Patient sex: M
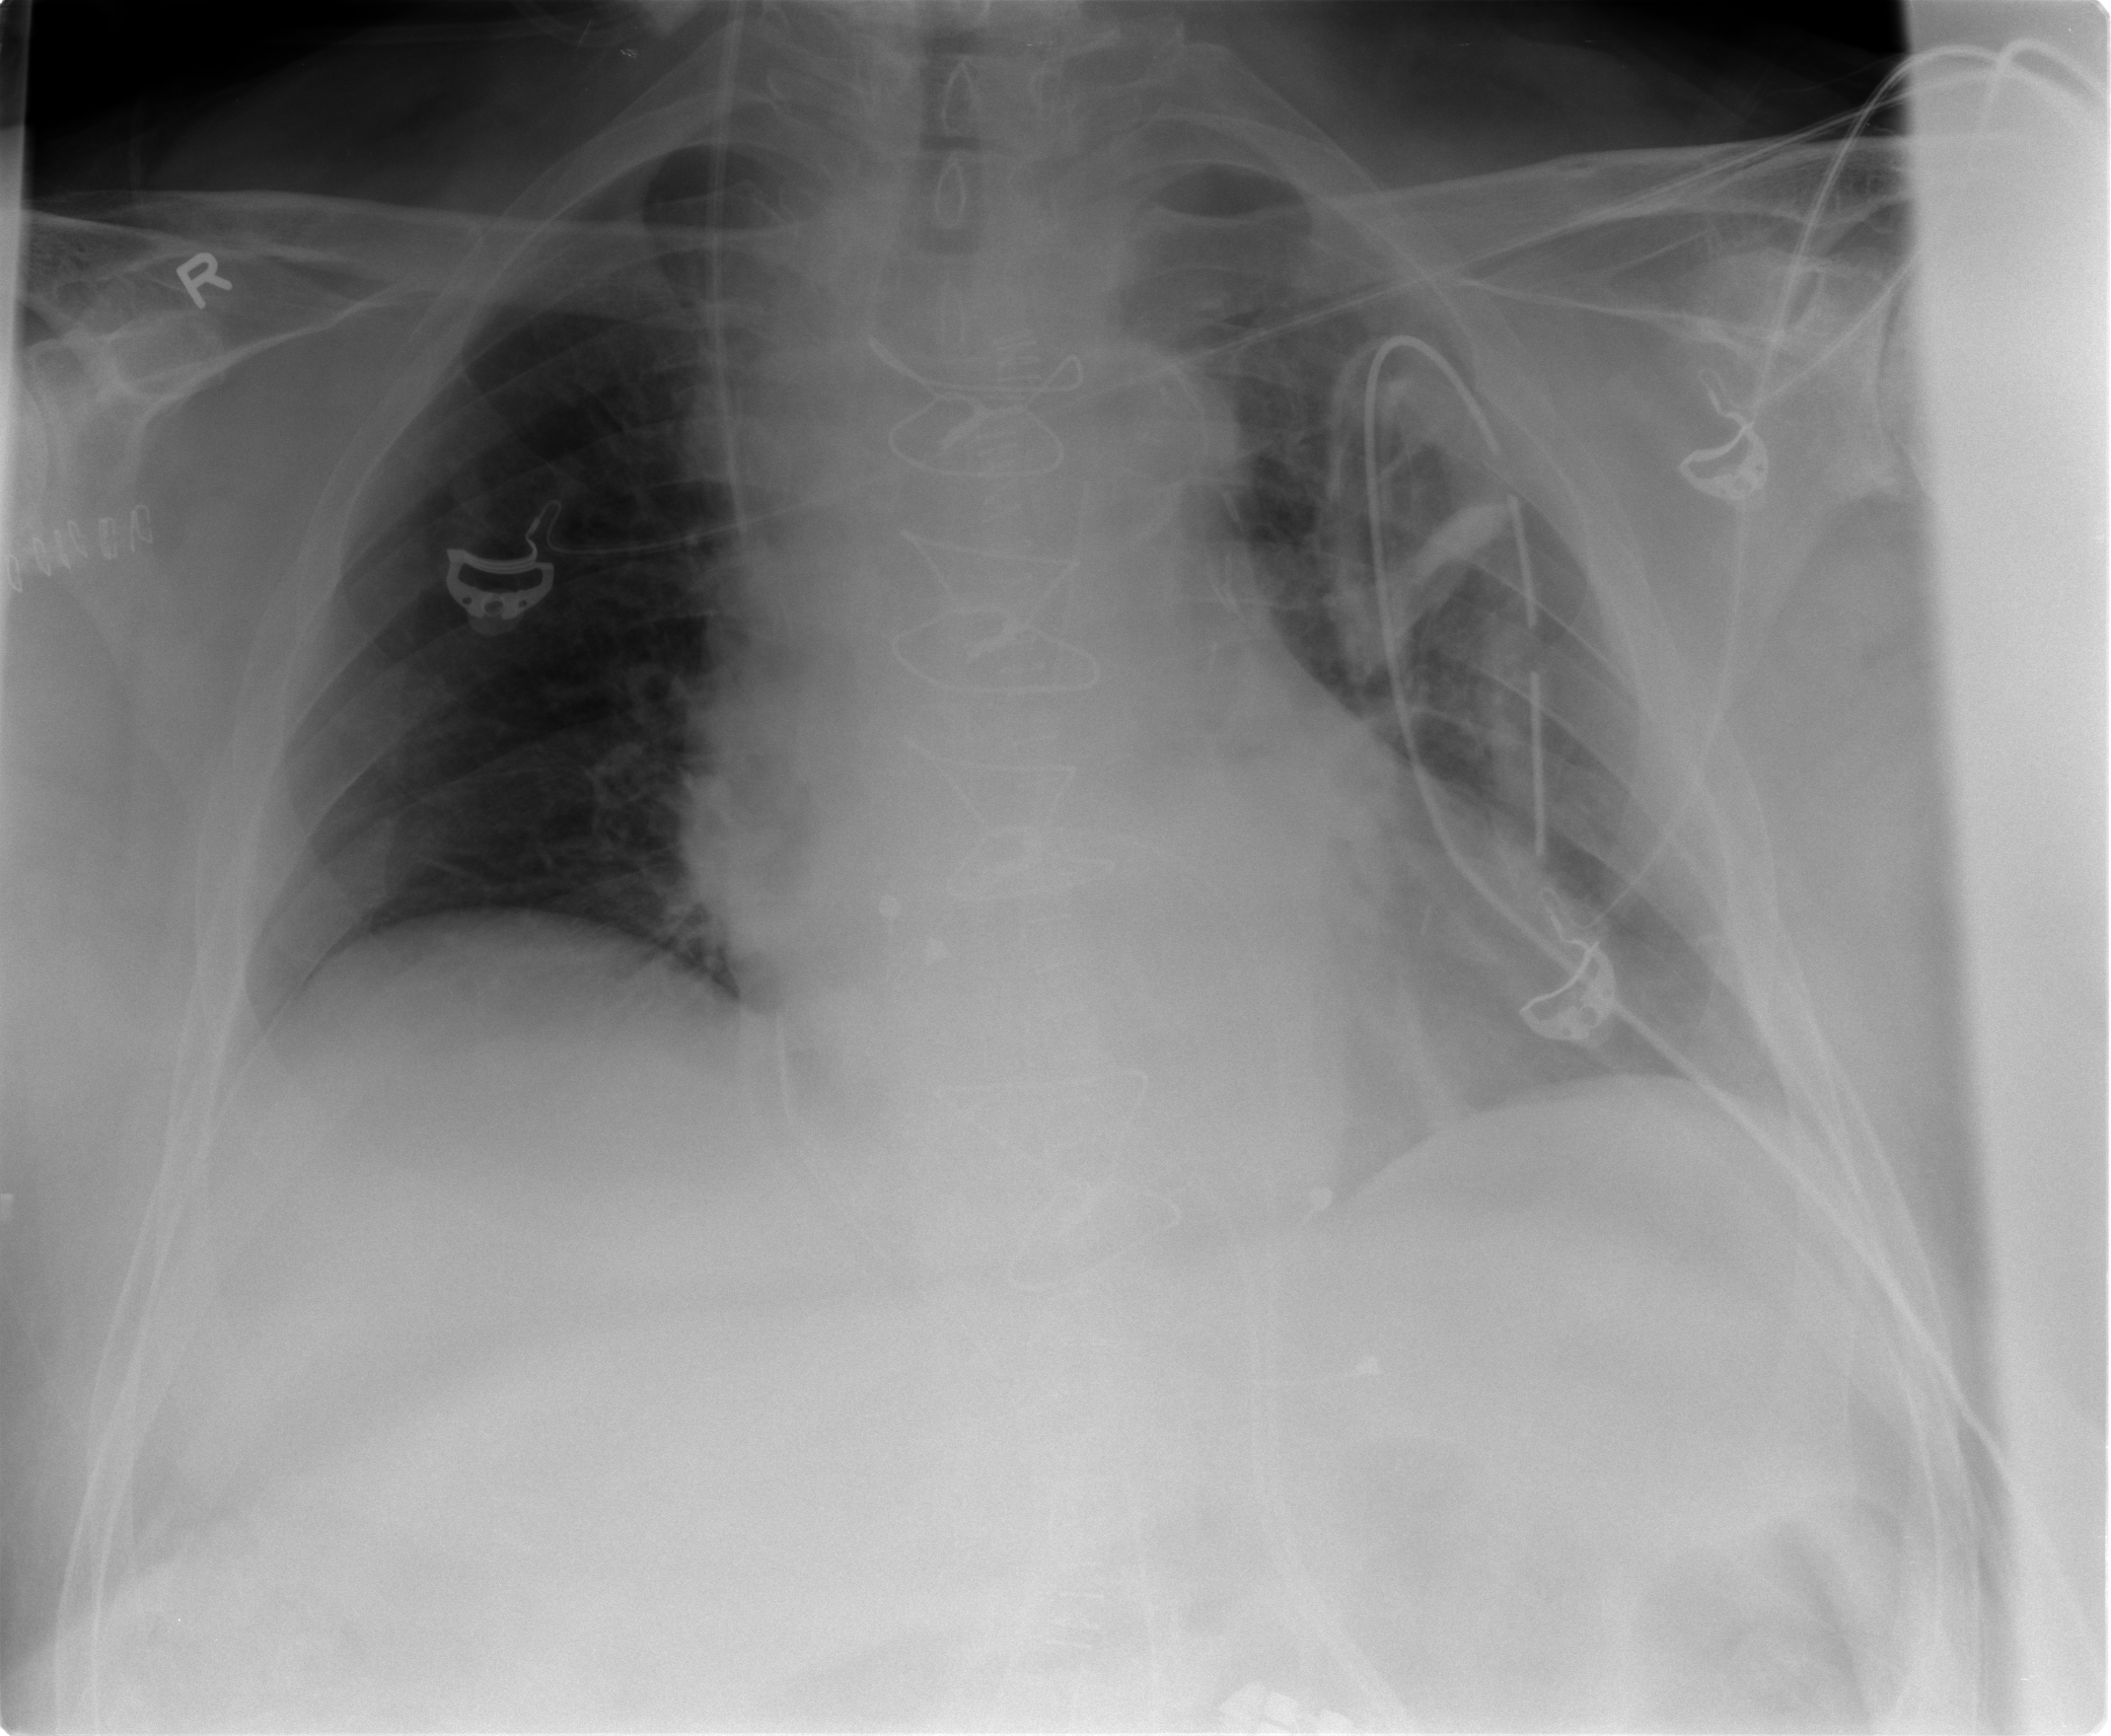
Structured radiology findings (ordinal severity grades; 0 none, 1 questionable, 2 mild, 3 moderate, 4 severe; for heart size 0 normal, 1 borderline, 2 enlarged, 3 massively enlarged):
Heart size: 0
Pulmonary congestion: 2
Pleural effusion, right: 0
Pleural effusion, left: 2
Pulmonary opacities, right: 0
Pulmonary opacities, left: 2
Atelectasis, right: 2
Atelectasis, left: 2